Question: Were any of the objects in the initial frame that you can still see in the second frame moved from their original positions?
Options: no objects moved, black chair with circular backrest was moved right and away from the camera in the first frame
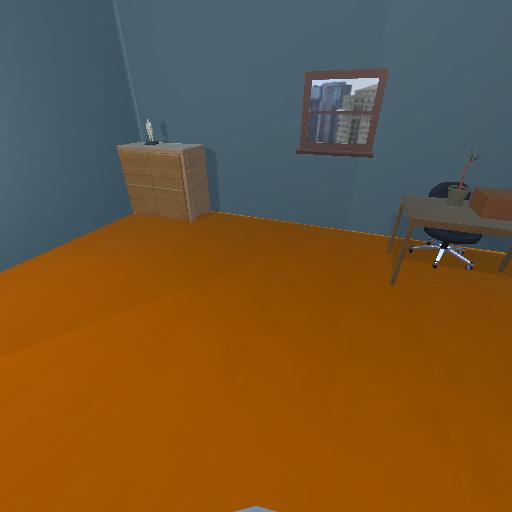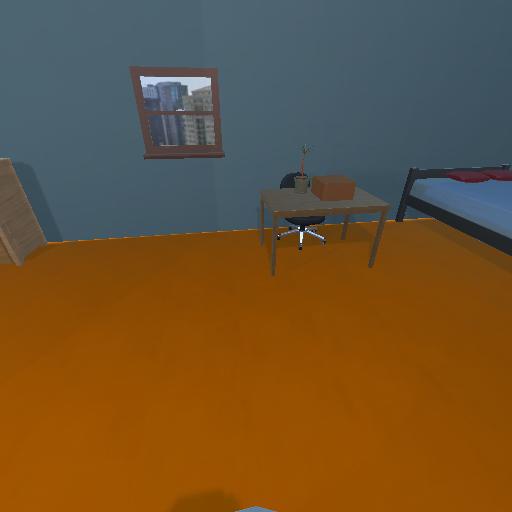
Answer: no objects moved